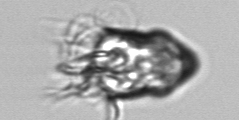
Label: Strombidium_inclinatum